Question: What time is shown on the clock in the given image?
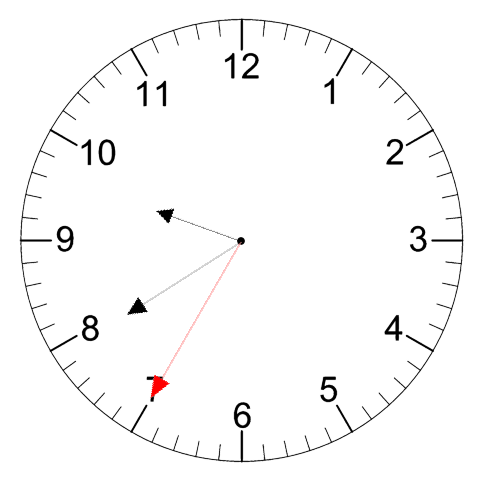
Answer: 09:39:35